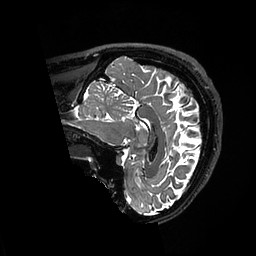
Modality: T2w
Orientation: sagittal
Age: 26
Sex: male
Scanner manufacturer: ge
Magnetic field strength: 3 T
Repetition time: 3.202 s
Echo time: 0.06696 s